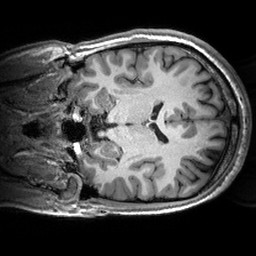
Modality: T1w
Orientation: coronal
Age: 23
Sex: male
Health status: healthy
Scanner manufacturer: siemens
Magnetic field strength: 3 T
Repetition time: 2.53 s
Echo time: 0.00288 s